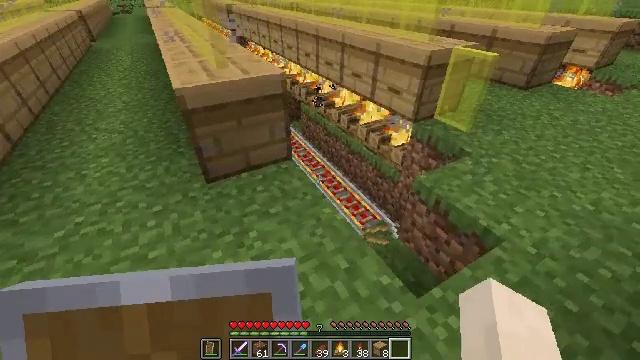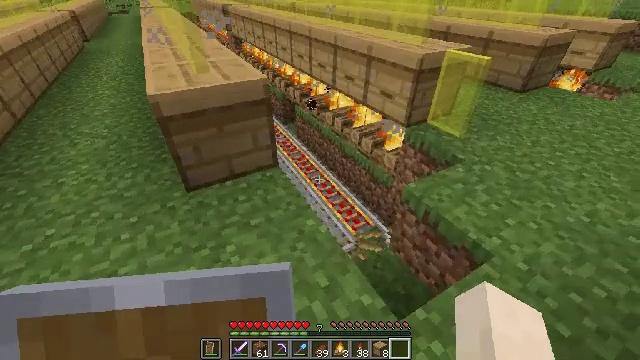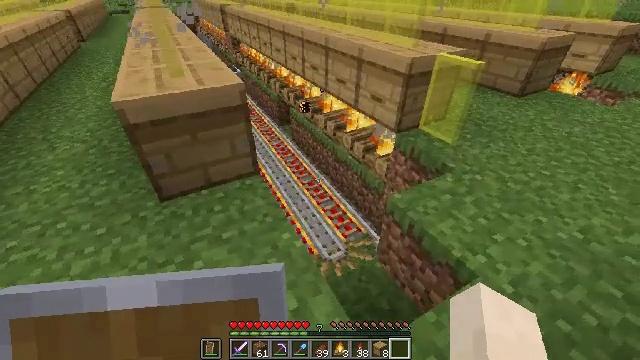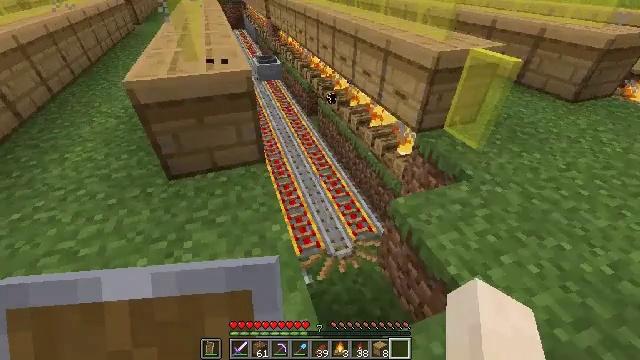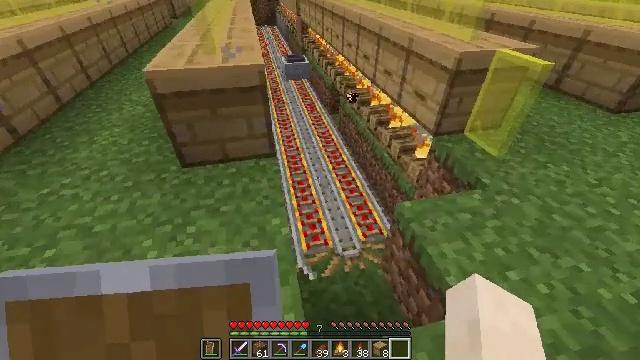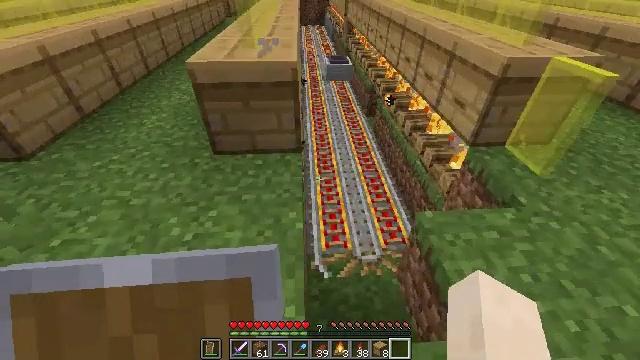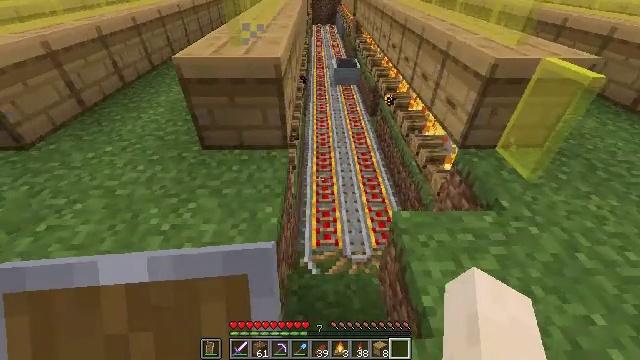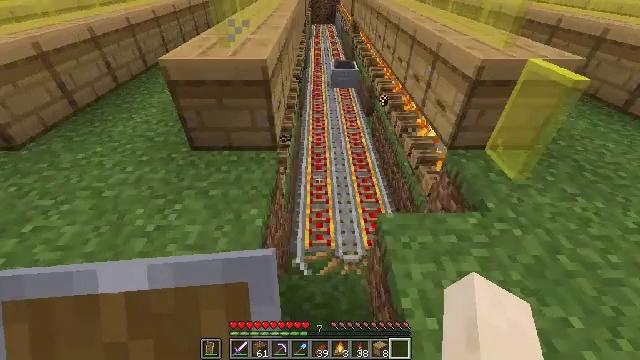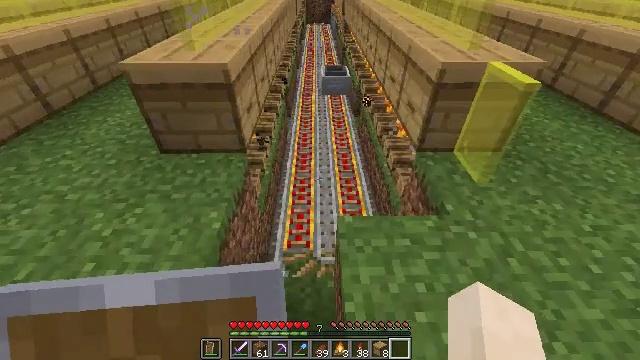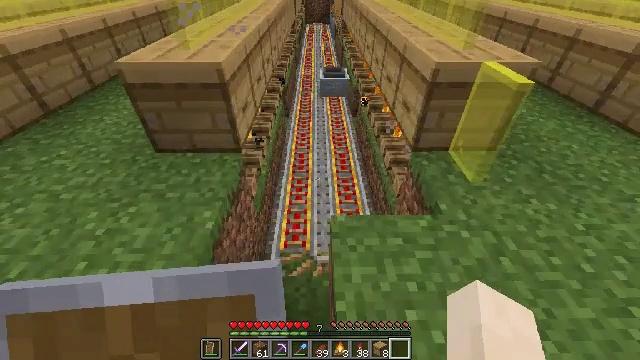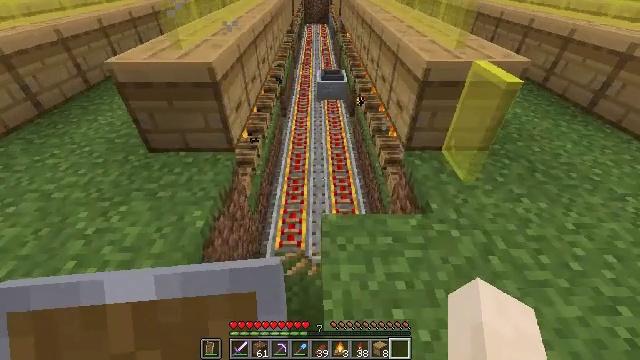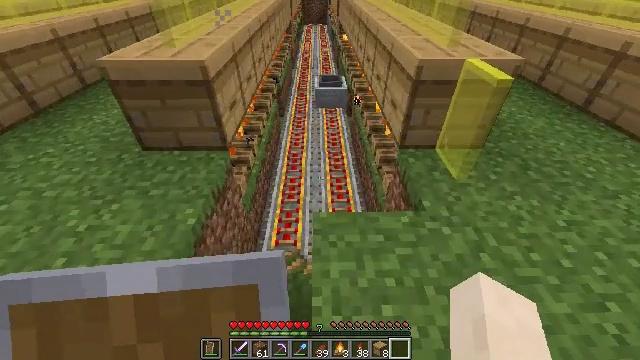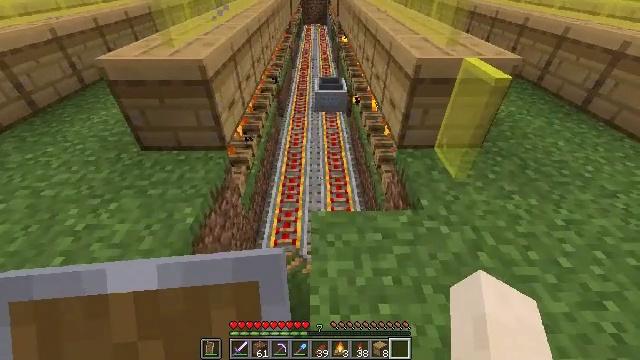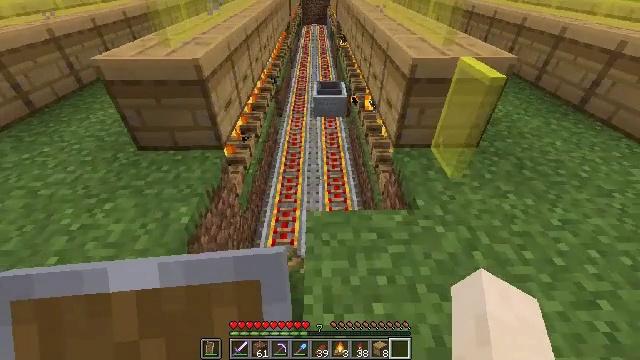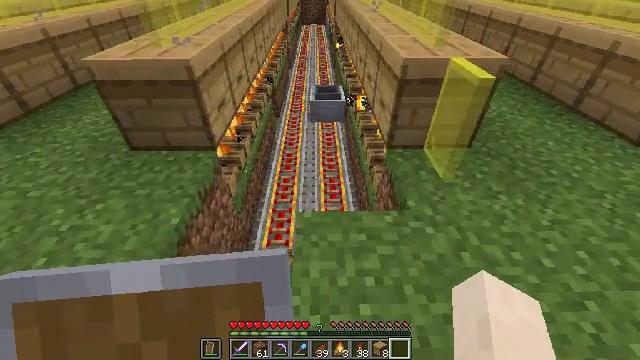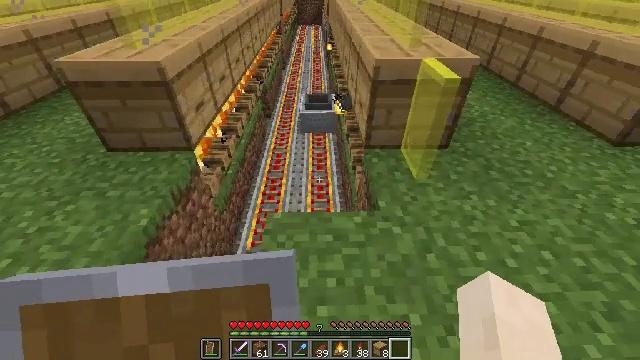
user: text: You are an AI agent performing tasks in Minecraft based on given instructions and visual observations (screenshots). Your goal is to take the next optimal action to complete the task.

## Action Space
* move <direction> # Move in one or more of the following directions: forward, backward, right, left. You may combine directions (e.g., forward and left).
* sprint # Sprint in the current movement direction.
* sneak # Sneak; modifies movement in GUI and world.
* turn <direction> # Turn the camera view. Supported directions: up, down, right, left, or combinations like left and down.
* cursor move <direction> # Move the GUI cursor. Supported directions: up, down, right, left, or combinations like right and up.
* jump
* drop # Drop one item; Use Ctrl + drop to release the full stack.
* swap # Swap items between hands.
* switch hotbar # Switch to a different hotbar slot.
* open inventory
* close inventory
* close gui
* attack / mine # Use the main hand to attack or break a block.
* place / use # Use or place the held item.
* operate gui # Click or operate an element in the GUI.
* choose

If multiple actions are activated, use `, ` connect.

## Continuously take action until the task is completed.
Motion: motion action
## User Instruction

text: Craft a hopper minecart using a minecart and hopper in the crafting table.
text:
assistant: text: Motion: move forward and move right
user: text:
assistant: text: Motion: move right
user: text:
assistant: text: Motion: move right, turn left and down
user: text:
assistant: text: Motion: move right, turn left
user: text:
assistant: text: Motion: move right, turn left
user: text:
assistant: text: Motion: move right, turn left
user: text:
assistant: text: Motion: move right
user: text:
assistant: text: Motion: move right
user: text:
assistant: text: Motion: no_op
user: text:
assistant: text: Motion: no_op
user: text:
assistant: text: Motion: no_op
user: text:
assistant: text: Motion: no_op
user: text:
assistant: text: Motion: move right
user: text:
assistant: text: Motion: move right
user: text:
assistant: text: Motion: move right
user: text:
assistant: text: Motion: move right
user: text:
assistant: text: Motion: move right
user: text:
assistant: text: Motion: move right
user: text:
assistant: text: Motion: move right
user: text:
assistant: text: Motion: move right
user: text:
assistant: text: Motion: move right
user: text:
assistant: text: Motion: move right
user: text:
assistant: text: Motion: move right
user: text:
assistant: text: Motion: move right
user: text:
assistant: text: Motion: move right, turn right and up
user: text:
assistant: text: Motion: move right, turn right and up
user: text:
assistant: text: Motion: move right, turn right and up
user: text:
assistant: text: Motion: move right
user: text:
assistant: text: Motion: move right
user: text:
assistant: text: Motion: move forward and move right